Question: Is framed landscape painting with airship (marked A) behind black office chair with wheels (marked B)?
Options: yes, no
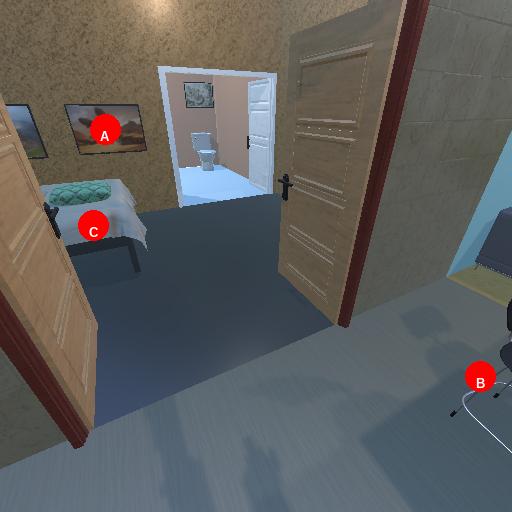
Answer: yes